Question: Helo Everyone,
I have a problem with filter, please help me.
I used filters before and everything was ok.
Today, I imported data from a text file. After importing data, I used a filter as in the attachment and rows don't meet criteria still appear.
Can you help me?
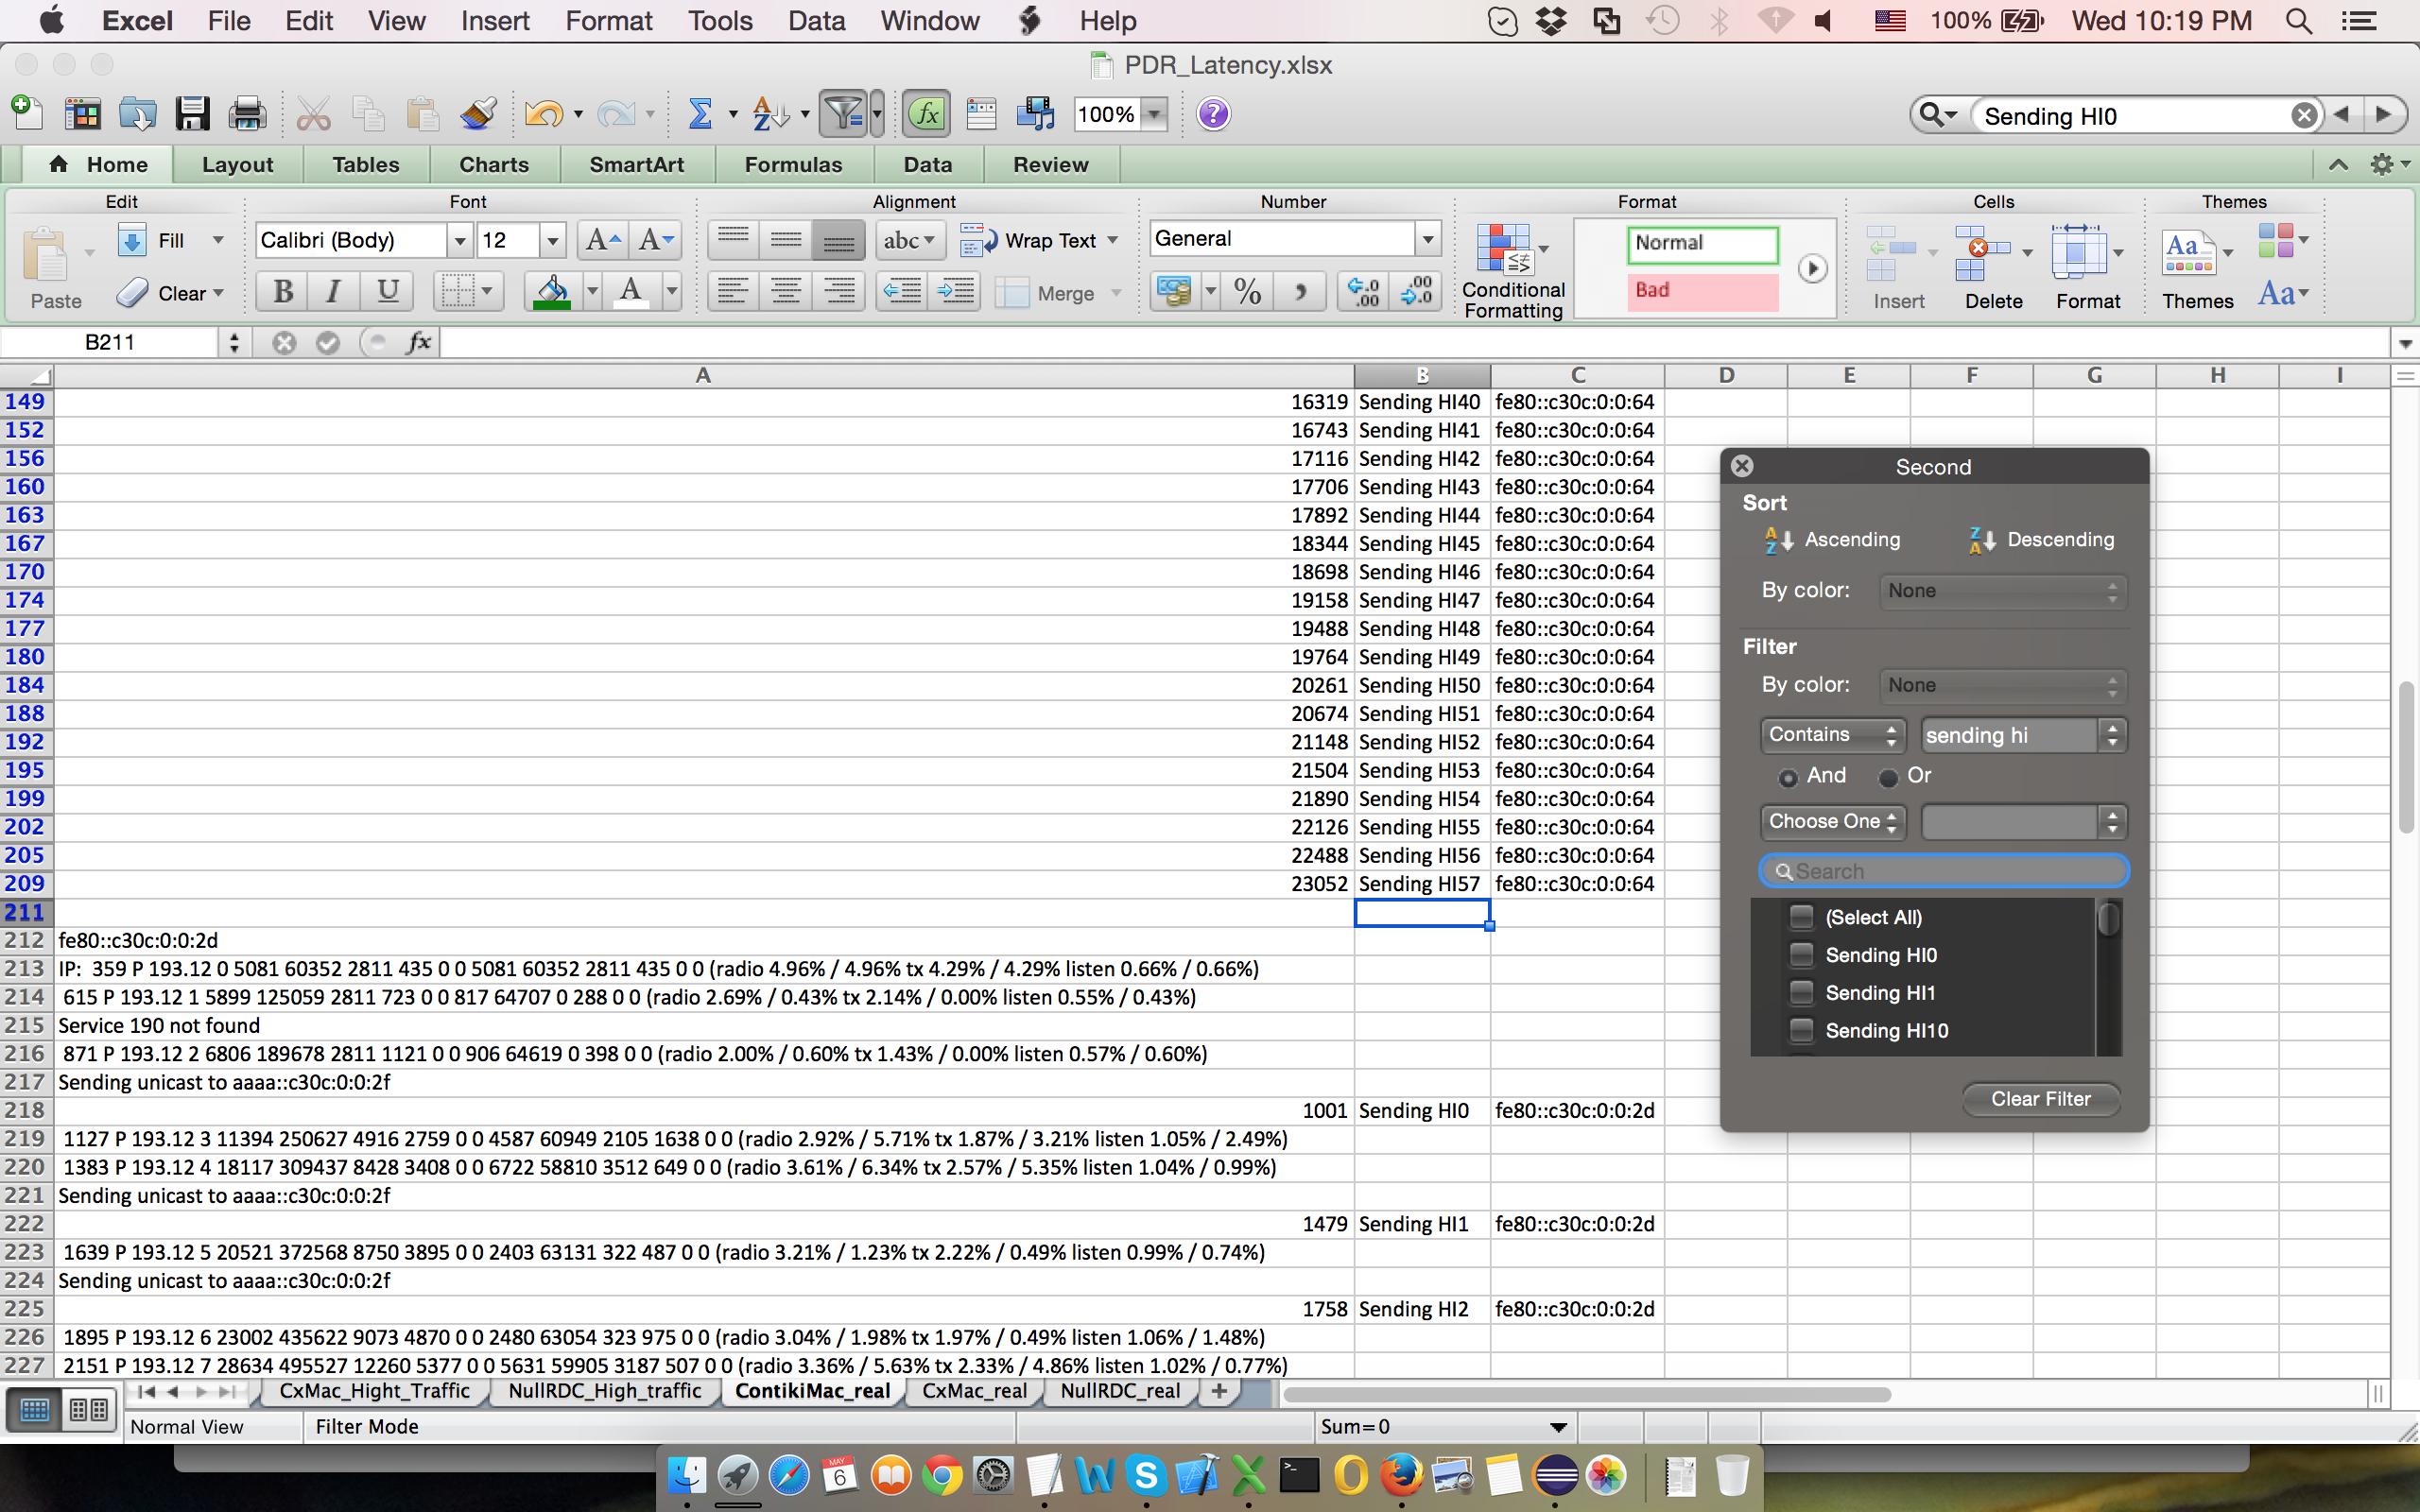
Answer: Looks like the filter was not applied to the whole range of cells. Since there is a line there that appears to be all blank (row 211), the filter may have stopped at that spot instead of covering all the data.
If you select all the cells (really columns 'A:C') and apply the filter again, it should probably work.